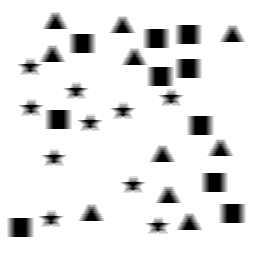
Squares: 10
Triangles: 10
Stars: 10
Total shapes: 30